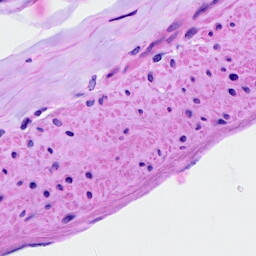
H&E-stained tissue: Ovarian